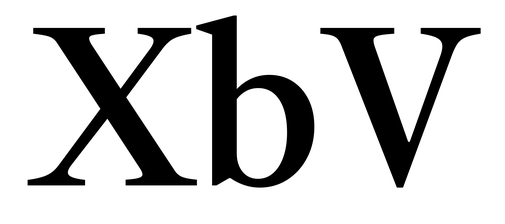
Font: LibreCaslonText_Medium